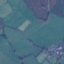
Land use / land cover class: Pasture